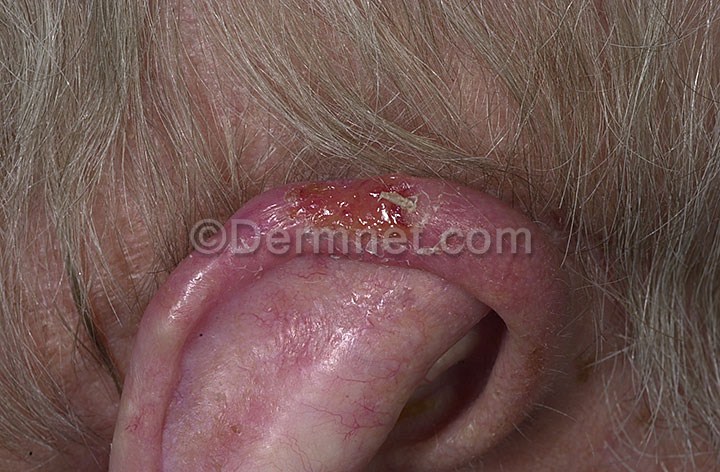
Disease: Actinic Keratosis Basal Cell Carcinoma and other Malignant Lesions